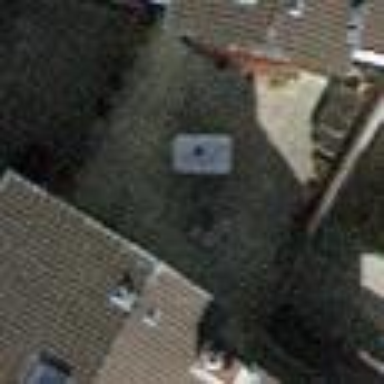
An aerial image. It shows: View of roof of building.